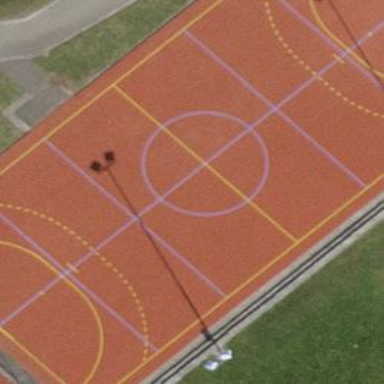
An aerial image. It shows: Multi-sport pitch for leisure and various sports activities.